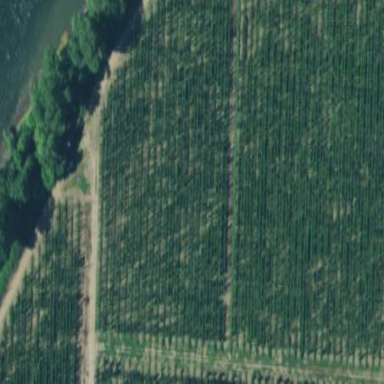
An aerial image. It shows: Orchard.